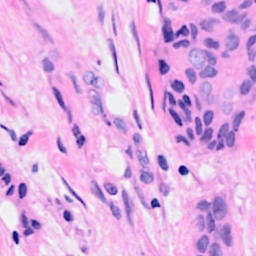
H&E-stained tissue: Breast